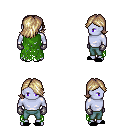
a pixel art fantasy rpg character, male body template, dark elf, purple skin, green tattered cape, teal pants, white blonde swoop hairstyle, metal gloves, black slippers, four views (front, back, left, right), 2x2 character sprite sheet, small pixel art, hard edges, no anti-aliasing